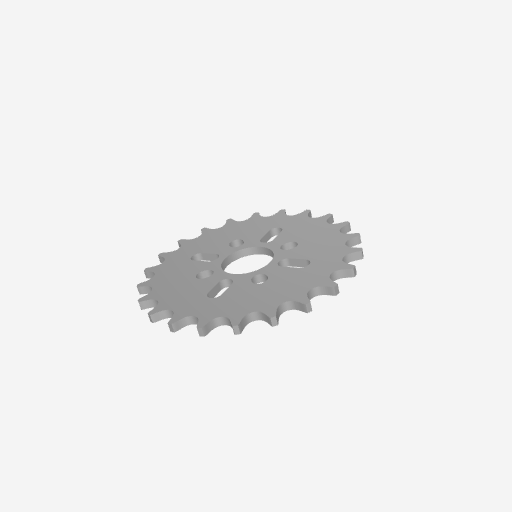
Part: HubMountAcetalSprocket22T